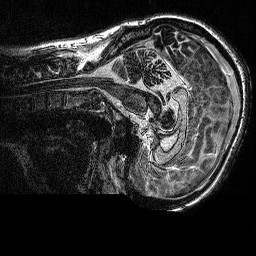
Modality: MP2RAGE
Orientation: sagittal
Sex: female
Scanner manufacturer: siemens
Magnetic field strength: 3 T
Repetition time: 5 s
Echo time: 0.00292 s